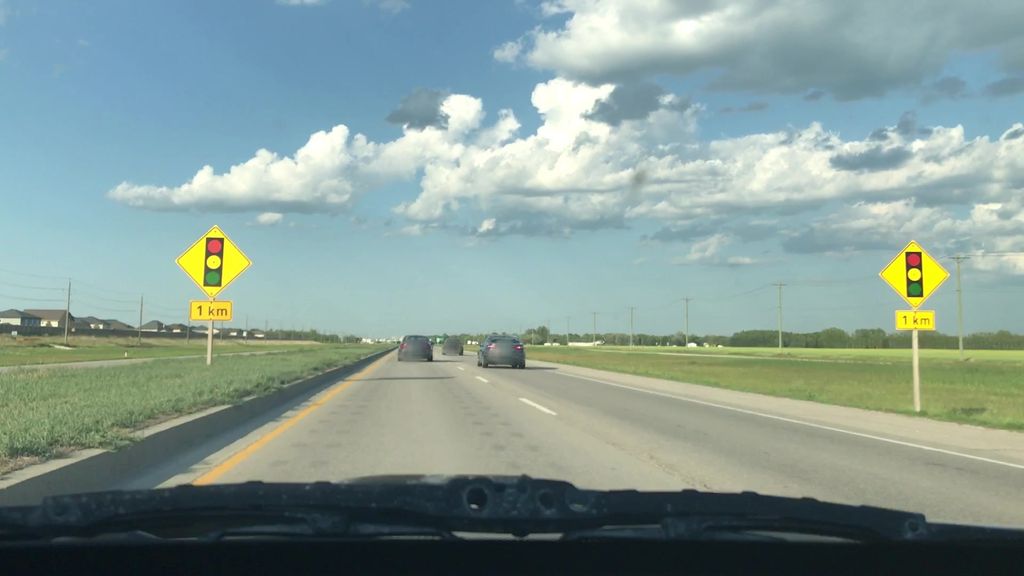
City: winnipeg